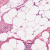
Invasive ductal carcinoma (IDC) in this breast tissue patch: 0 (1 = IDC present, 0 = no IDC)